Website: crate-barrel
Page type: order-returns
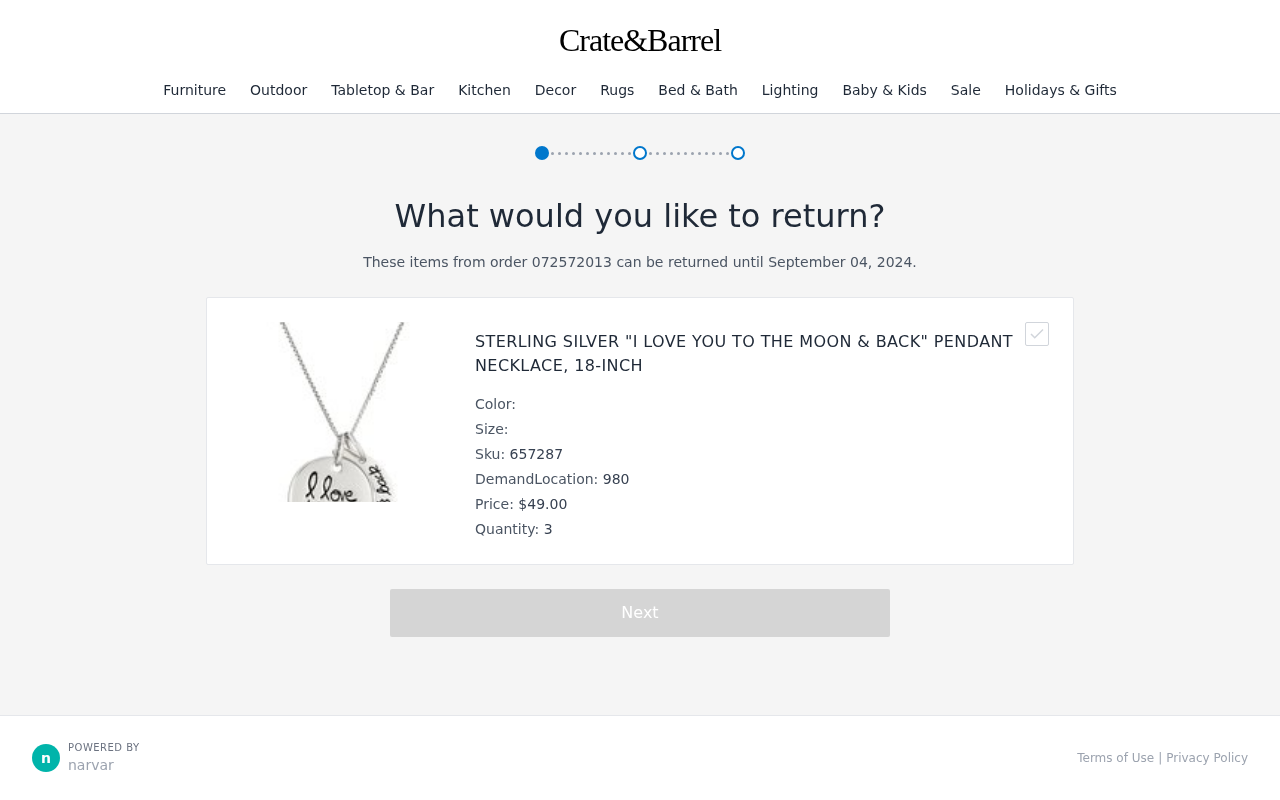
Product elements: key: PRODUCT1_NAME
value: Sterling Silver "I love you to the moon & Back" Pendant Necklace, 18-Inch
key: PRODUCT1_PRICE
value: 49
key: PRODUCT1_QUANTITY
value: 3
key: PRODUCT1_SKU
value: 657287
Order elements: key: ORDER_ID
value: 072572013
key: ORDER_RETURN_BY_DATE
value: September 04, 2024
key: ORDER_DEMAND_LOCATION
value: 980